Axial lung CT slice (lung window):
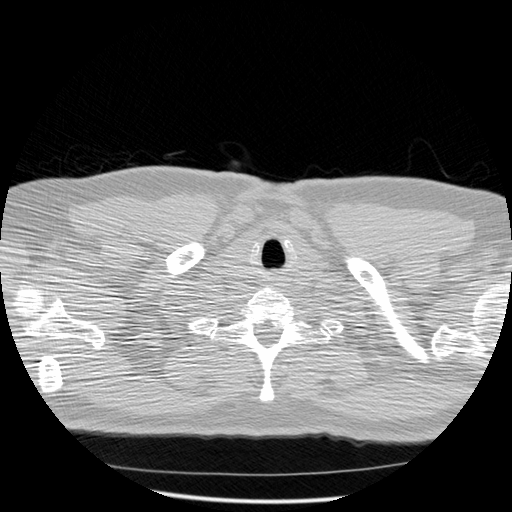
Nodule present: no